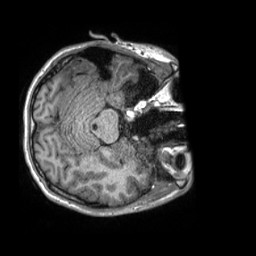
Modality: T1w
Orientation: axial
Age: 22
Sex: male
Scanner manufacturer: siemens
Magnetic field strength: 3 T
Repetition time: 2.3 s
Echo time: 0.00288 s